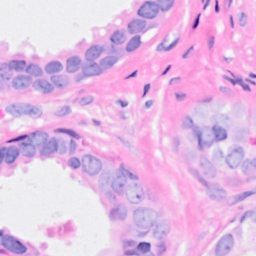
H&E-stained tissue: Breast